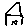
Label: house